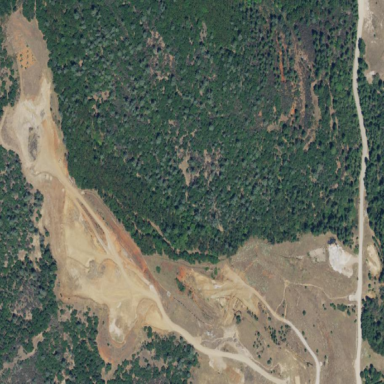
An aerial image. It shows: Quarry area.